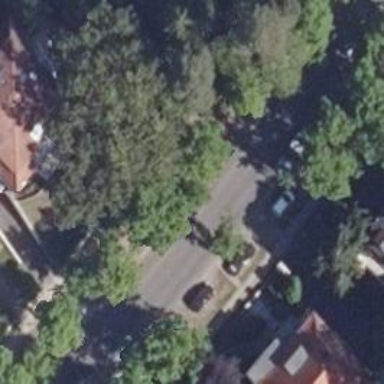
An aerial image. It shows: Street-side parking on grass with parallel orientation. The surface is earth.